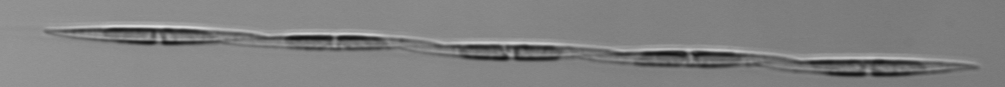
Label: Pseudo-nitzschia